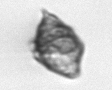
Label: Kryptoperidinium_triquetrum